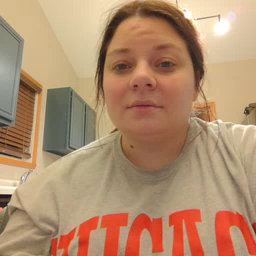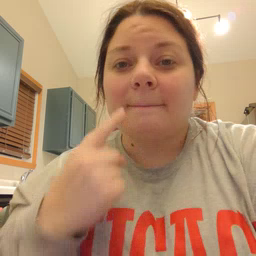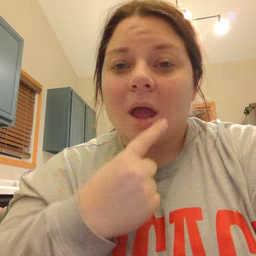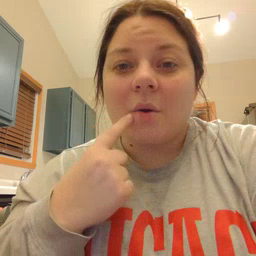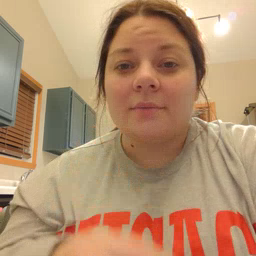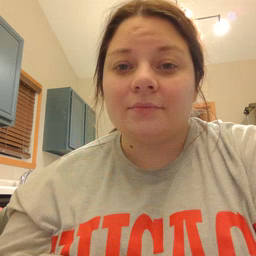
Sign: mouth